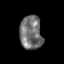
Tissue: skin
Cell type: Epithelial cells
Senescence score: 0.282
Nuclear area (px): 733
Mean DAPI intensity: 114.78